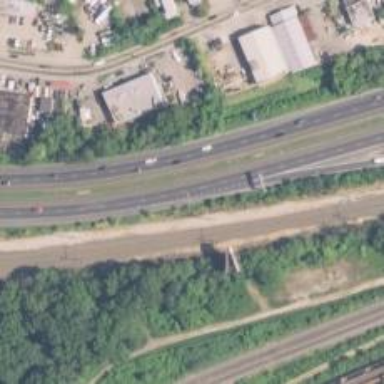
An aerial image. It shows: Motorway junction.